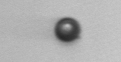
Label: bead